Question: I'm trying to implement Benford's Law in R. So far, everything works accordingly, except that if there are some first-digits with 0 occurrences, an exception is thrown:
'''
Error in data.frame(digit = 1:9, actual.count = first_digit_counts, actual.fraction = first_digit_counts/nrow(fraudDetection), :
arguments imply differing number of rows: 9, 5
'''
This is because for my current data set, there are only first digits starting with 1, 2, 7, 8 and 9. How can I make it such that 3, 4, 5, 6 will have a count of 0 instead of not appearing at all in the table?

This is the part that is causing the exception to be thrown:
'''
first_digit_counts <- as.vector(table(fraudDetection$first.digit))
'''
The current code in which this code fits in is as follows:
'''
# load the required packages
require(reshape)
require(stringr)
require(plyr)
require(ggplot2)
require(scales)
# load in data from CSV file
fraudDetection <- read.csv("Fraud Case in Arizona 1993.csv")
names(fraudDetection)
# take only the columns containing the counts and manipulate the data into a "long" format with only one value per row
# let's try to compare the amount of the fraudulent transactions against the Benford's Law
fraudDetection <- melt(fraudDetection["Amount"])
# add columns containing the first and last digits, extracted using regular expressions
fraudDetection <- ddply(fraudDetection, .(variable), transform, first.digit = str_extract(value, "[123456789]"), last.digit = str_extract(value, "[[:digit:]]$"))
# compare counts of each actual first digit against the counts predicted by Benford's Law
first_digit_counts <- as.vector(table(fraudDetection$first.digit))
first_digit_actual_vs_expected <- data.frame(
digit = 1:9,
actual.count = first_digit_counts,
actual.fraction = first_digit_counts / nrow(fraudDetection),
benford.fraction = log10(1 + 1 / (1:9))
)
'''
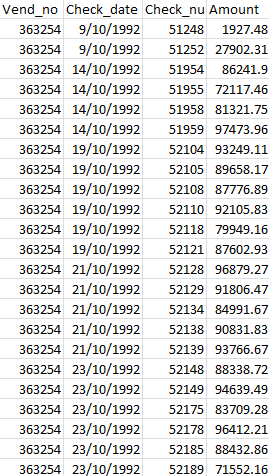
Answer: In order to ensure that all digits are represented in 'first_digit_counts', you can convert 'first.digit' to a factor, so they include all digits from 1 to 9:
'''
first_digit = c(1, 1, 3, 5, 5, 5, 7, 7, 7, 7, 9)
first_digit_factor = factor(first_digit, levels=1:9) # Explicitly set the levels
'''
That makes your 'table' calls perform as expected:
'''
> table(first_digit)
first_digit
1 3 5 7 9
2 1 3 4 1
> table(first_digit_factor)
first_digit_factor
1 2 3 4 5 6 7 8 9
2 0 1 0 3 0 4 0 1
> as.vector(table(first_digit_factor))
[1] 2 0 1 0 3 0 4 0 1
'''